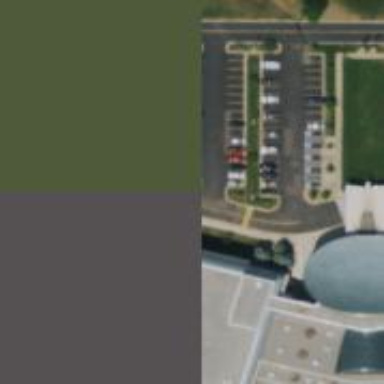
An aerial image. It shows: Parking space is available.